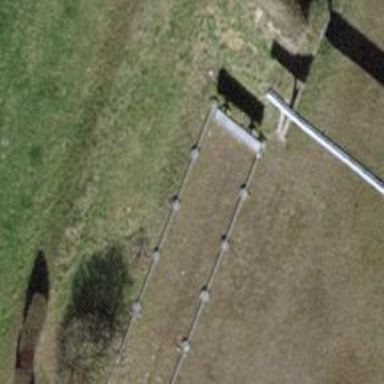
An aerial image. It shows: Shooting range.